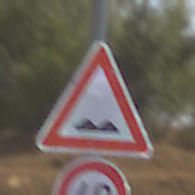
Verkehrszeichen: UnebeneFahrbahn
Zusatzzeichen unten: Geschwindigkeit40
Umgebung: Outdoor, Nature
Tageszeit: MorningAfternoon
Wetter: PartlyCloudy
Licht: Natural
Jahreszeit: NotSpecified
Kontrast: HighContrast